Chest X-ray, AP view. Patient: 46 years old, sex F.
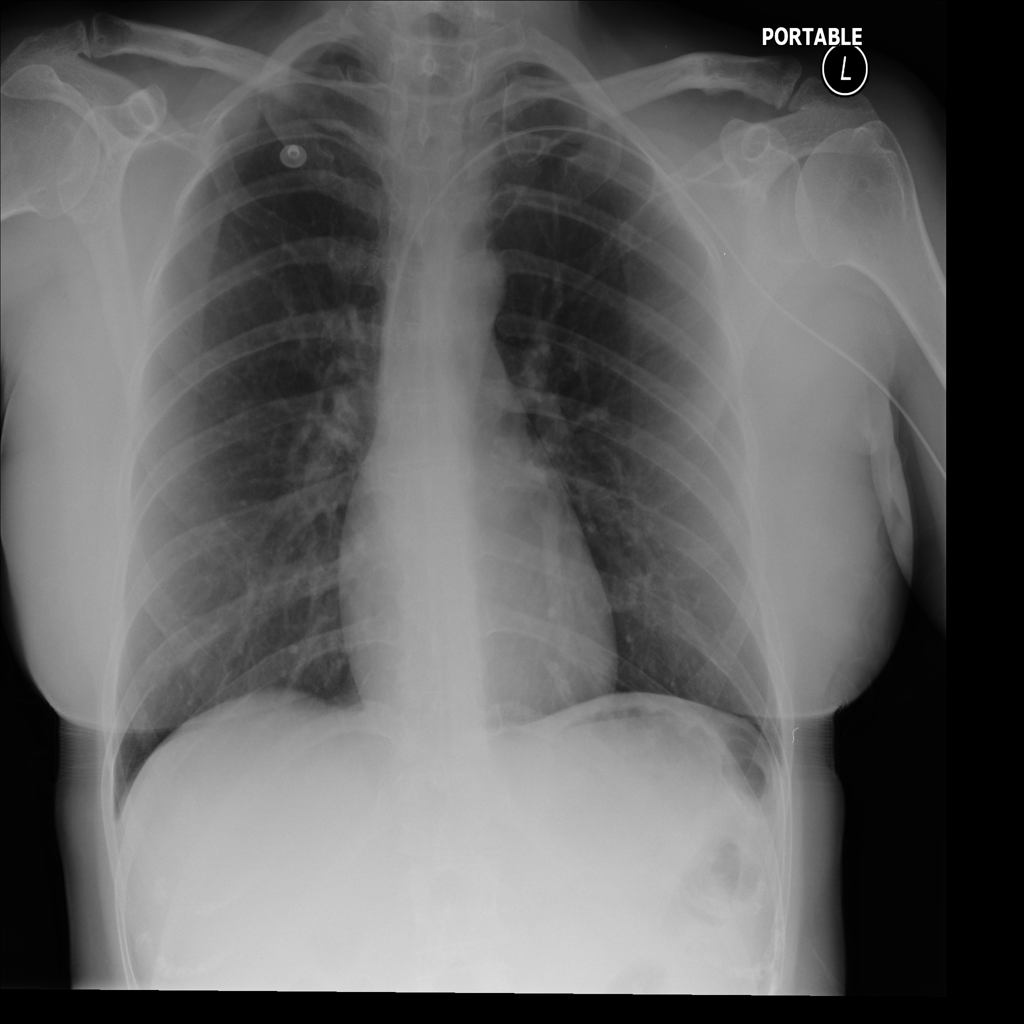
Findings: No Finding